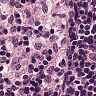
Metastatic tissue present: no